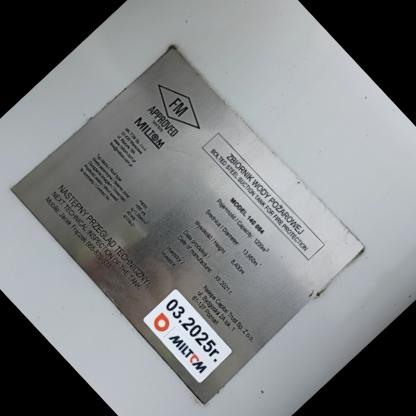
Klasa: tabliczka-znamionowa